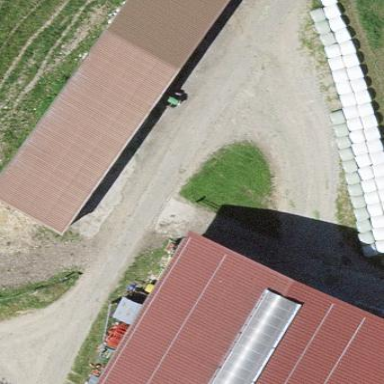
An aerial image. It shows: Farm auxiliary building.